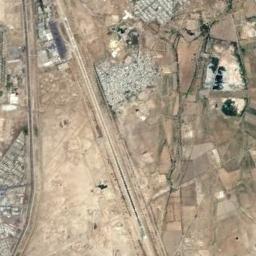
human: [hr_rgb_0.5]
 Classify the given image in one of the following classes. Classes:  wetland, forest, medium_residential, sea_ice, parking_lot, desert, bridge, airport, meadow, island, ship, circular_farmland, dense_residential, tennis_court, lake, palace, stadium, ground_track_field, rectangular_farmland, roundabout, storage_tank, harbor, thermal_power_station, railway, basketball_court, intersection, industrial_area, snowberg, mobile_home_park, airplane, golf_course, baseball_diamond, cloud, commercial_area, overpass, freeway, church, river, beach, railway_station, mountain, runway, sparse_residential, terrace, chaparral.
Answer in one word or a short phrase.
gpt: airport